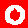
Digit: 0